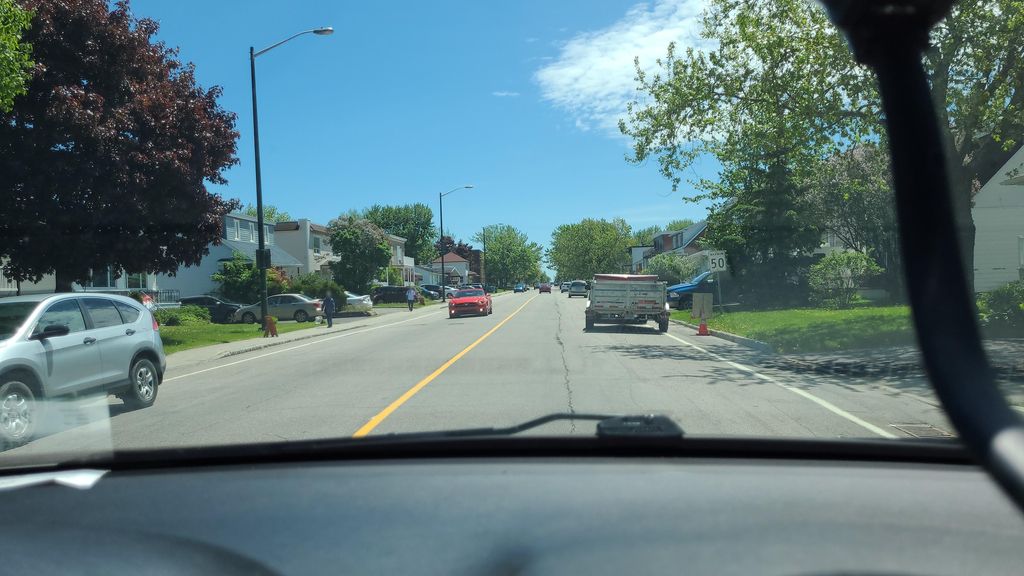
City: quebec_city